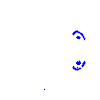
Particle: electron